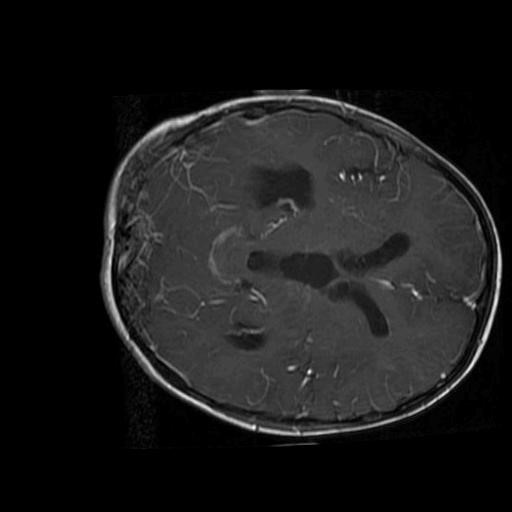
Label: brain_glioma